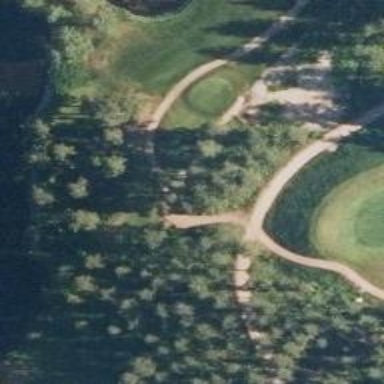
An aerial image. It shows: Path used for both walking and golf.